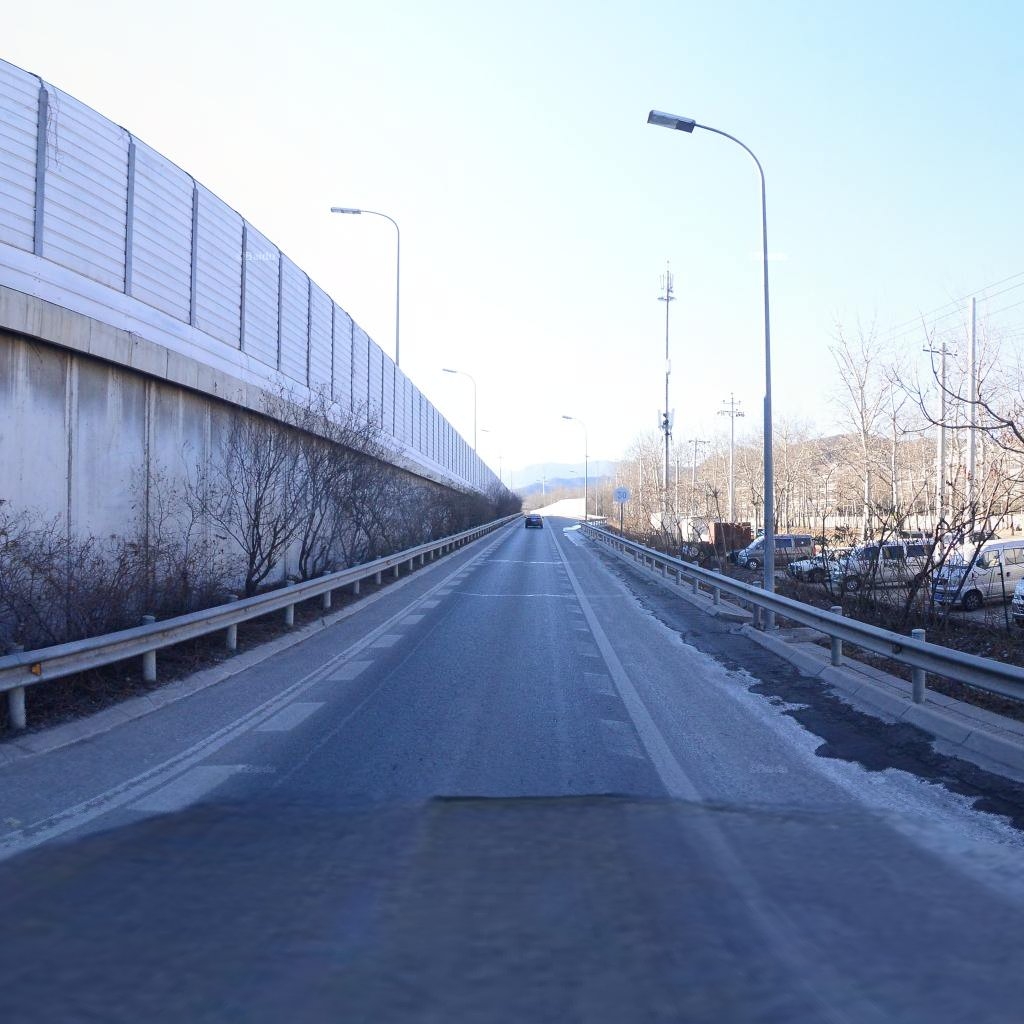
Region: Haidian
Road damage annotations: transverse patch, transverse patch